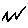
Label: zigzag